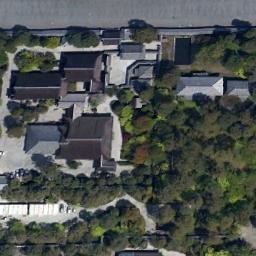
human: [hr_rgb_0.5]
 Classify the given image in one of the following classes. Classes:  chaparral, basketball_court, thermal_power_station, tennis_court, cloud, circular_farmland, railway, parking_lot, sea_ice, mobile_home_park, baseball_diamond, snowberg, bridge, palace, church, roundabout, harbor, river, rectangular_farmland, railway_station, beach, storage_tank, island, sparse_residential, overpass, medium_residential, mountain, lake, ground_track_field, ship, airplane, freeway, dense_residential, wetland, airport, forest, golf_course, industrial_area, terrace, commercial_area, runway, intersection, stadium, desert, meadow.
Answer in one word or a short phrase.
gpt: palace